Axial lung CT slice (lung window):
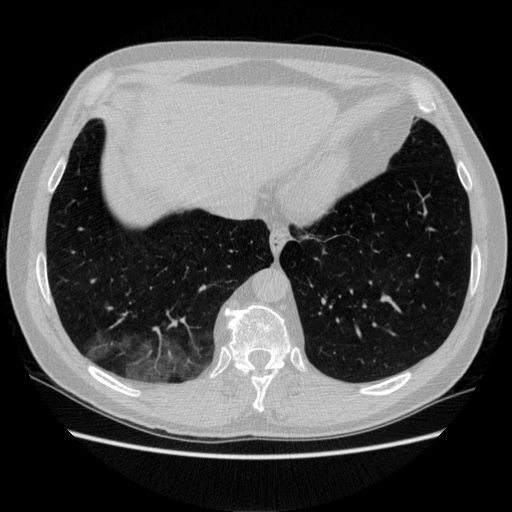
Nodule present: no